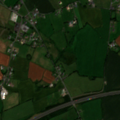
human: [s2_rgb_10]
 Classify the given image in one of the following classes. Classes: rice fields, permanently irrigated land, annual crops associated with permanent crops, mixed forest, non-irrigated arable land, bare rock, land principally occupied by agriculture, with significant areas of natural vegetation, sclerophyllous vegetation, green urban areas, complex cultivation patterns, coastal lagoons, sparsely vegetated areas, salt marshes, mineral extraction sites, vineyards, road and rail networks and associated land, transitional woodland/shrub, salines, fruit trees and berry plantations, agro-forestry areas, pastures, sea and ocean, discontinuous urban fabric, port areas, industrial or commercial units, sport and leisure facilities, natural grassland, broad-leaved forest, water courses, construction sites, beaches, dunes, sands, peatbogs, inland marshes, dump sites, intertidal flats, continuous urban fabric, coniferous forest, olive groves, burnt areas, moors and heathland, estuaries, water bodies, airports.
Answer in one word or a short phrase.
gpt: road and rail networks and associated land, non-irrigated arable land, pastures